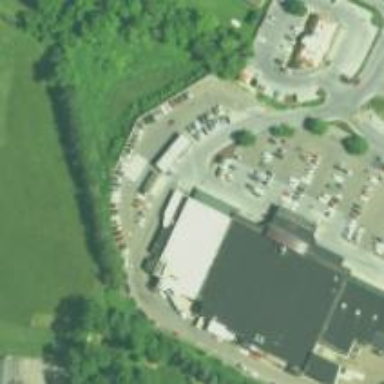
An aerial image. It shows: Fuel station.